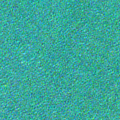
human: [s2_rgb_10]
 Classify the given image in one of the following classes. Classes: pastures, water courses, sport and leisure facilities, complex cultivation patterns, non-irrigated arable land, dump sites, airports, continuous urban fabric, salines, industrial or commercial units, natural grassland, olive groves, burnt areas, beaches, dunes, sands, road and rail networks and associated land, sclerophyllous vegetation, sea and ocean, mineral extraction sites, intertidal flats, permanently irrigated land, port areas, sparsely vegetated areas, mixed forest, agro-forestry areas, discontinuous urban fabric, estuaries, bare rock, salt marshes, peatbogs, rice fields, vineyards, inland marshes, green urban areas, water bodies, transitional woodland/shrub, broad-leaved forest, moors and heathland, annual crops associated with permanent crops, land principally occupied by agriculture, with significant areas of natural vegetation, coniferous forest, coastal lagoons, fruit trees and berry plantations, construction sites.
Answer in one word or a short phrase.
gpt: sea and ocean